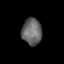
Tissue: prostate
Cell type: Epithelial cells
Senescence score: 0.3339
Nuclear area (px): 518
Mean DAPI intensity: 102.089